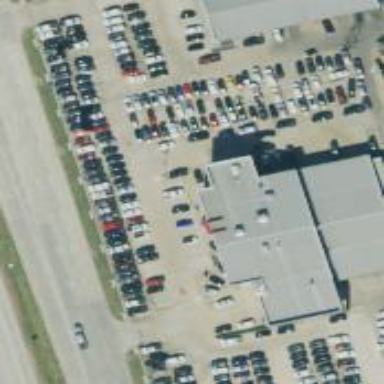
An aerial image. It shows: Building that houses car shop.